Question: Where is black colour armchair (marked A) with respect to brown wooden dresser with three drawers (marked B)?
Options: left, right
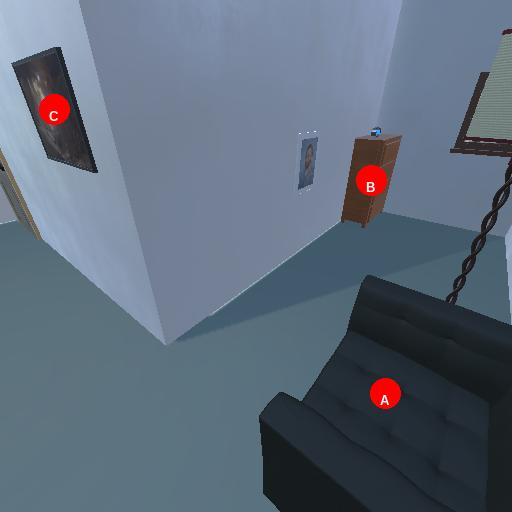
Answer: left